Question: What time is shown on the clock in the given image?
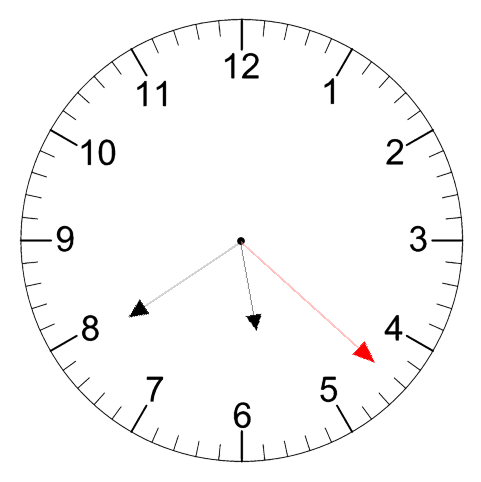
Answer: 05:39:22